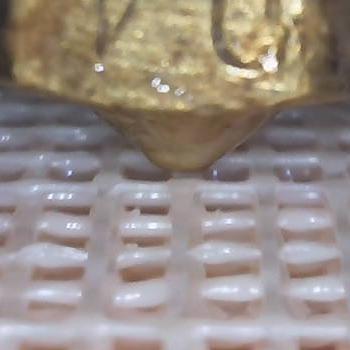
Flow rate: 42%